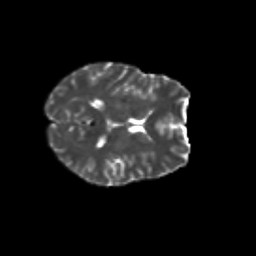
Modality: T2w
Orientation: axial
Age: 38
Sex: female
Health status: healthy
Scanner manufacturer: siemens
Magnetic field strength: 3 T
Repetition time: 10.8 s
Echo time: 0.082 s